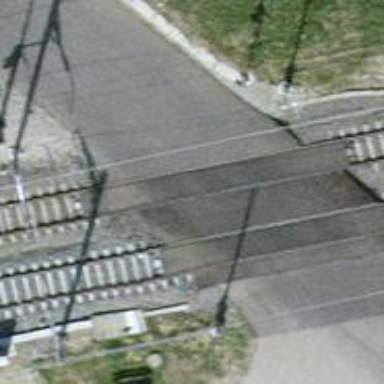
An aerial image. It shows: Level crossing with double half barrier.